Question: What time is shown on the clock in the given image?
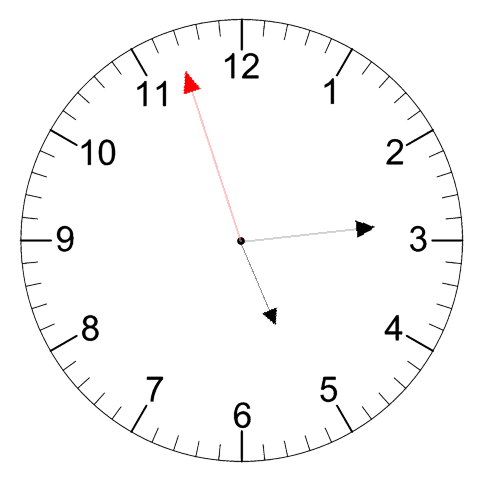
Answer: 05:13:57